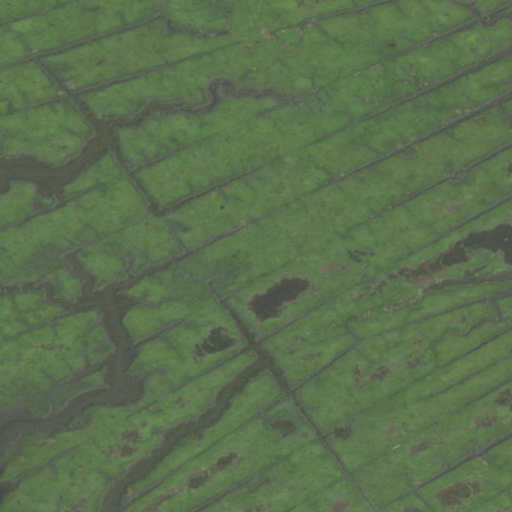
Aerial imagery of island in New York named Sea Dog Island containing herbaceous wetlands and open water